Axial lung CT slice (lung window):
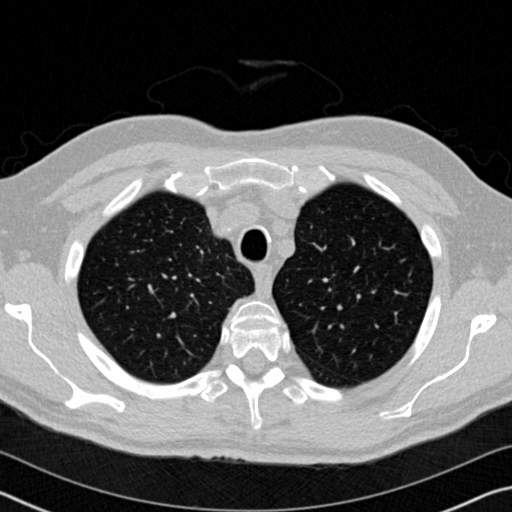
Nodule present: no